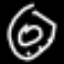
Label: donut